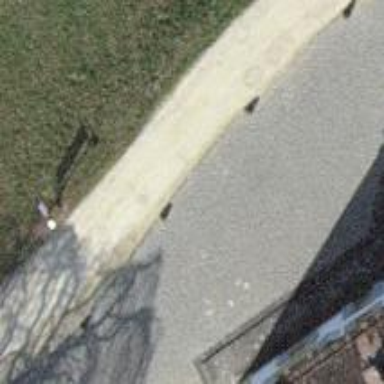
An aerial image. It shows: Bollard.